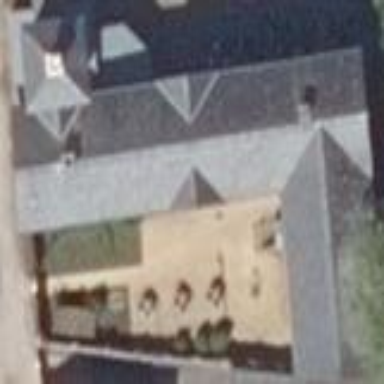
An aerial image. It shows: Building with black gabled roof made of slate.